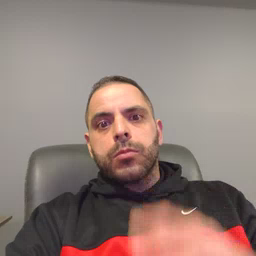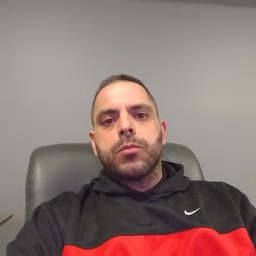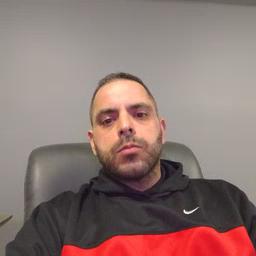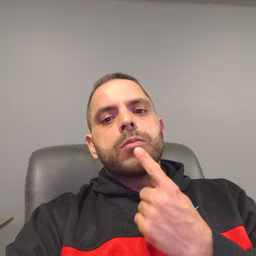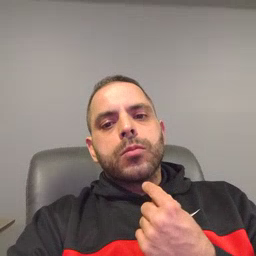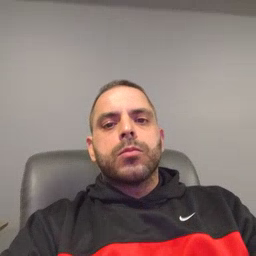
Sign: red